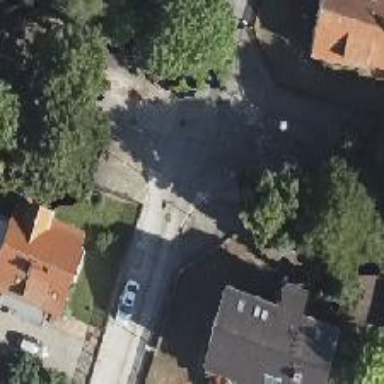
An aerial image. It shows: Residential road with concrete surface.